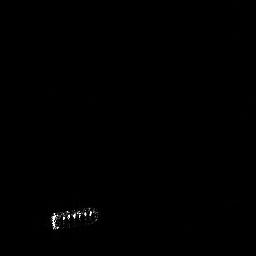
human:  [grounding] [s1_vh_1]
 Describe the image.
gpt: In the satellite image, there is  <ref>1 medium ship </ref> <box>[[17, 78, 38, 89, 0]]</box> located at bottom left.